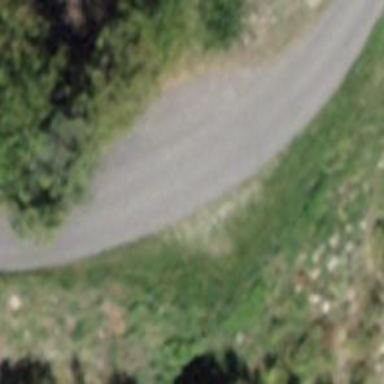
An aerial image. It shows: Passing place on the road.